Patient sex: M
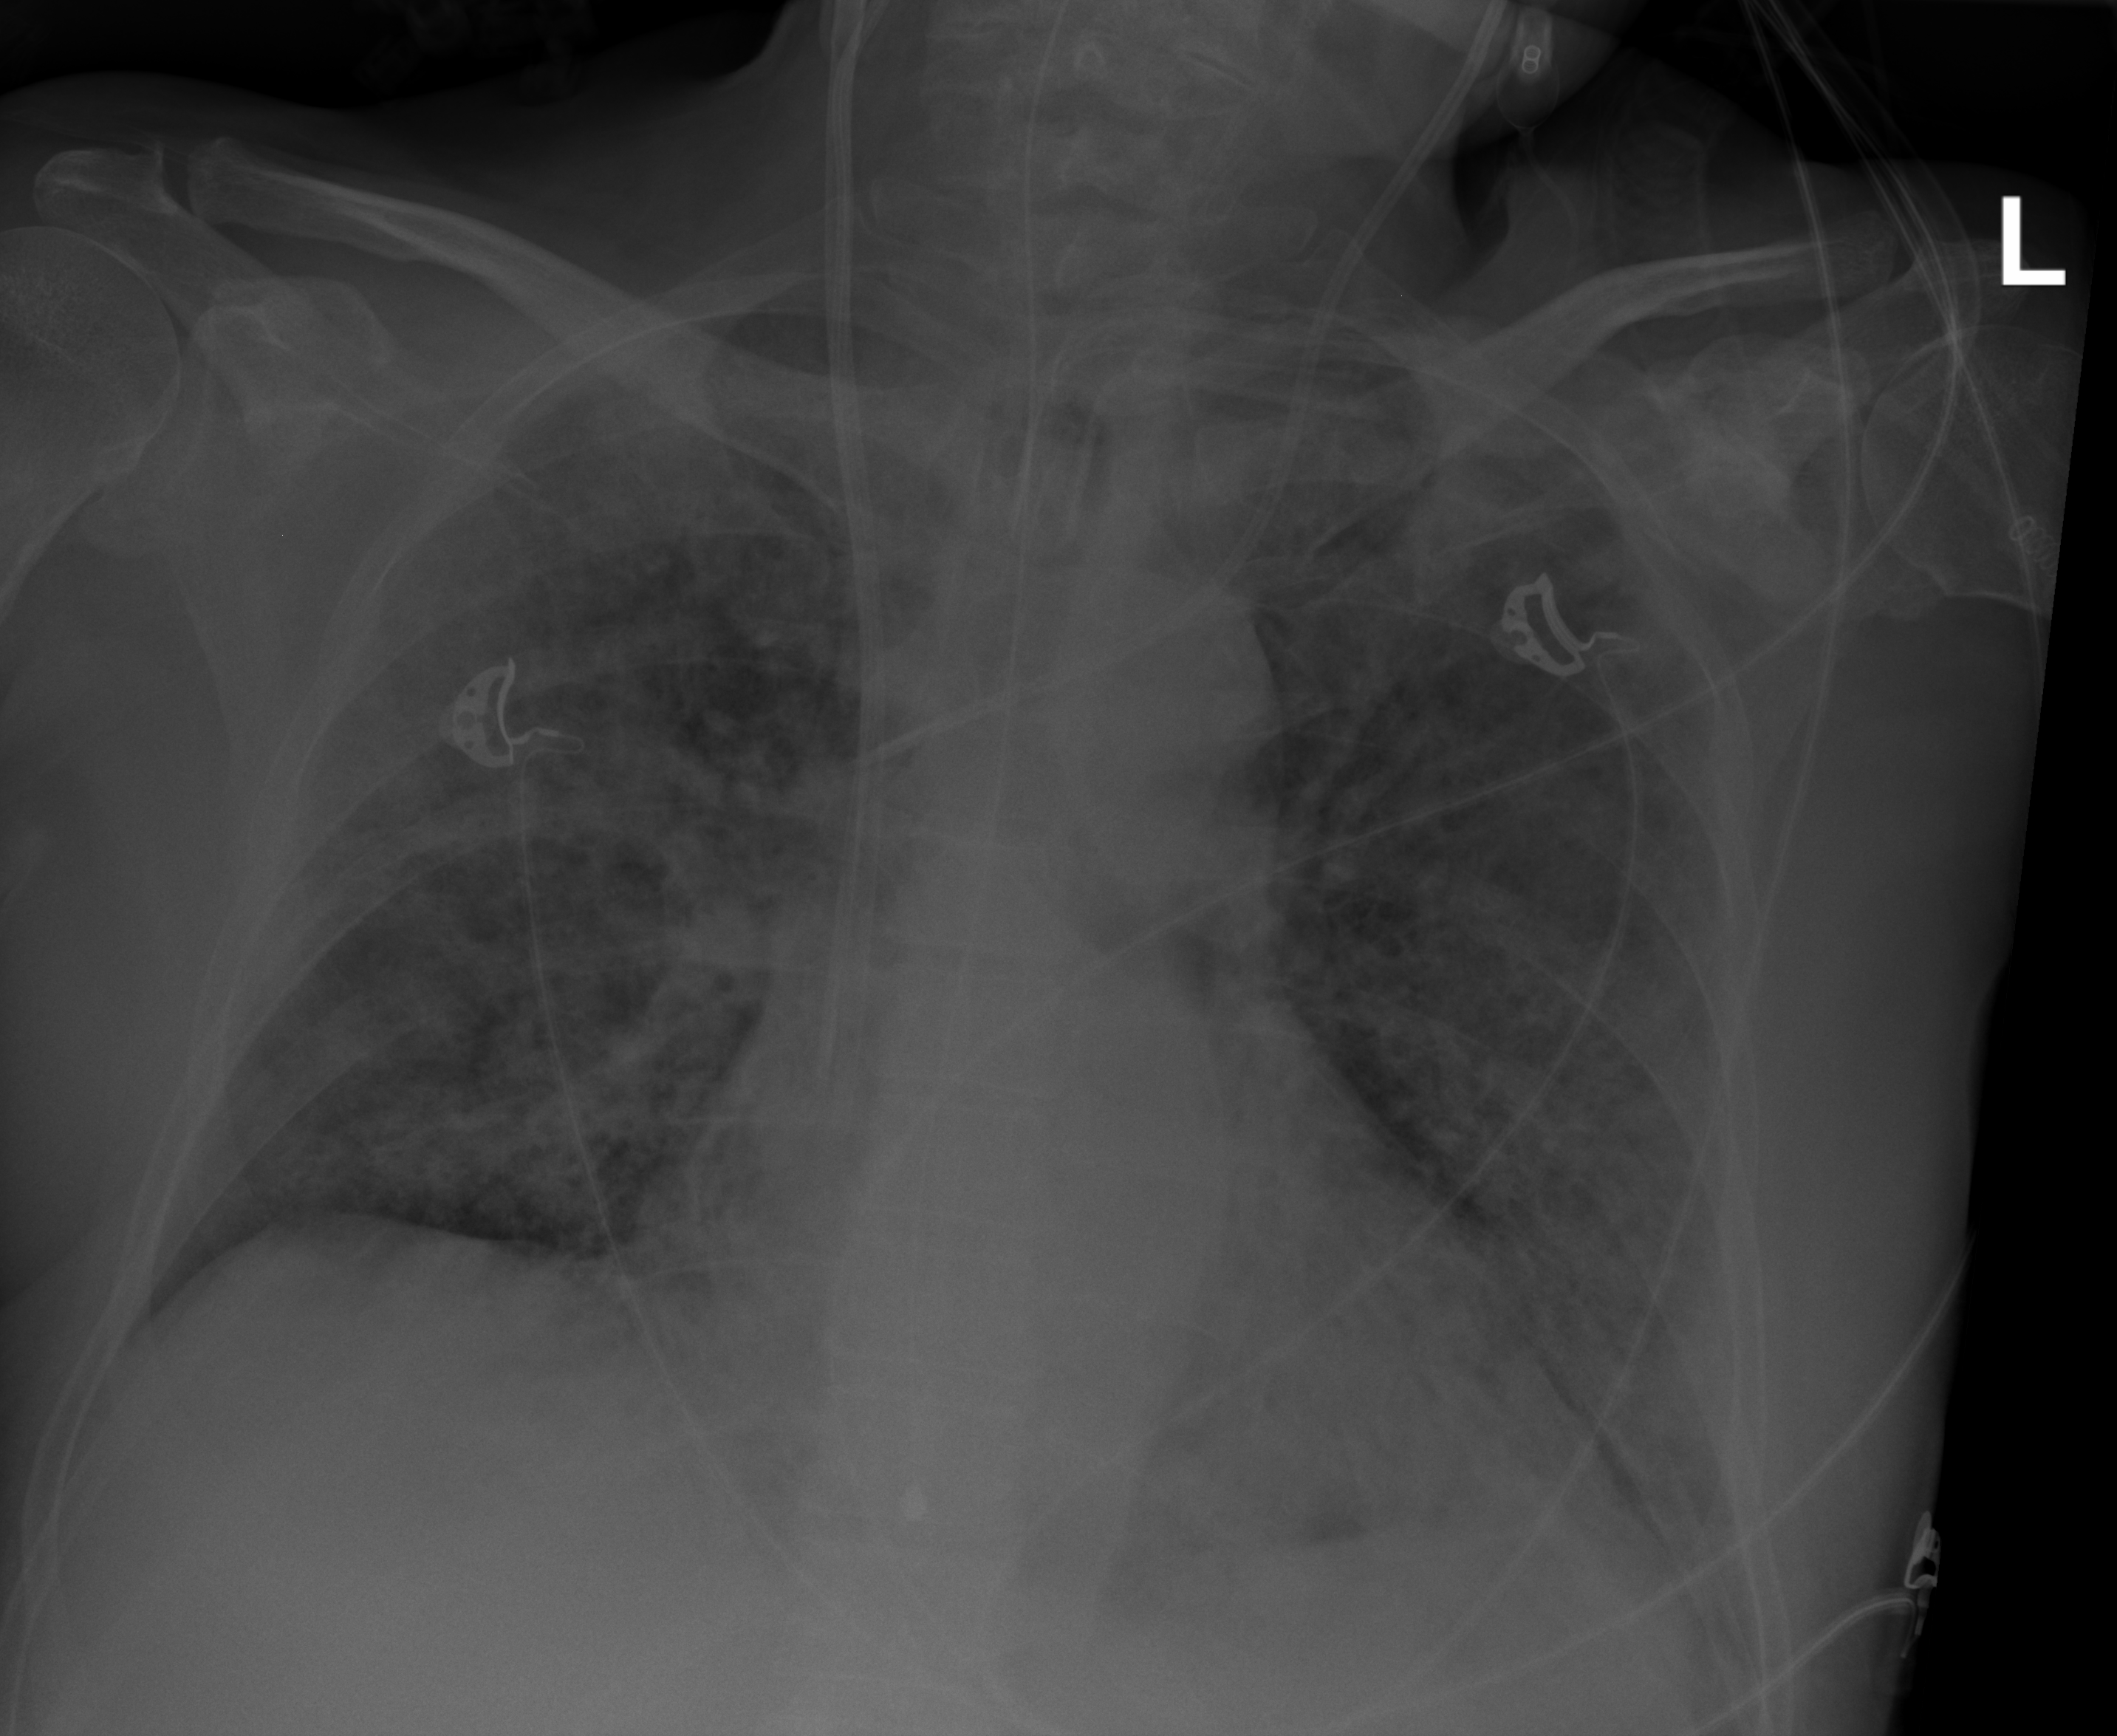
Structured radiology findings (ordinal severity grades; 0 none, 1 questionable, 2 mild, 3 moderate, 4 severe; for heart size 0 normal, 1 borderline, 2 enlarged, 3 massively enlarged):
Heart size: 1
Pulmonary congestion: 1
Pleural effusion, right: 0
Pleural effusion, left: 0
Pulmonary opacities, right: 3
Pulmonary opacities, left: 3
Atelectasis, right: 0
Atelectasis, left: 0